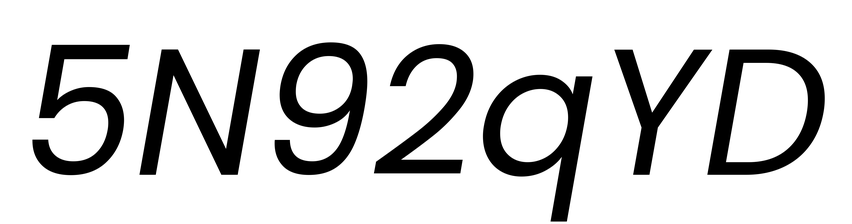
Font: Poppins-Italic